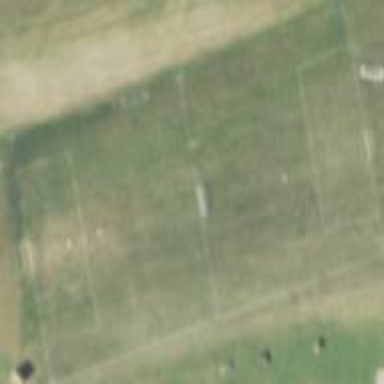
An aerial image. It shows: Soccer pitch for outdoor sports and leisure activities.